Question: Really simple issue. Fished around the site a bit, nothing seems to work.
I have a sticky navigation on the bottom of my site that isn't sticking to the bottom! It isn't respecting my height rules and is overflowing without regards.
Things I've tried:
- - -
Tried everything i know of honestly.
What i'm aiming for visually:

<URL>
CSS / HTML / Demo
'''
.fn {
width: 100%;
height: 100%;
max-height: 41px;
bottom: 0;
left: 0;
position: absolute;
background-color: #fff;
}
.fn ul {
text-align: center;
margin: 0;
padding: 0;
list-style: none;
}
.fn li {
display: inline-block;
}
.fn a {
display: block;
padding: 10px 5px 10px 30px;
text-decoration: none;
font-family: "Raleway", sans-serif;
font-size: 1.15em;
letter-spacing: 0.05em;
color: #000;
}
.fn .first {
margin-right: 45.5px;
background-image: url(http://s28.postimg.org/f3f2a8mnd/fi2.png);
background-repeat: no-repeat;
background-position: left center;
background-size: 25px 25px;
top: -14px;
position: relative;
}
.fn .mid {
height: 55px;
bottom: 0;
margin: 0 auto;
z-index: 9998;
}
.fn .mid img {
height: 100%;
display: inline-block;
}
.fn .second {
margin-left: 45.5px;
background-image: url(http://s28.postimg.org/ag908gzah/fi1.png);
background-repeat: no-repeat;
background-position: left center;
background-size: 25px 25px;
top: -14px;
position: relative;
}
'''
'''
<div class="fn">
<ul>
<li> <a href="resume.pdf" target="_blank" class="first" id="L3"> Resume </a>
</li>
<li class="mid">
<img src="http://s18.postimg.org/v70ga0bvt/image.png"></img>
</li>
<li> <a href="mailto:" class="second" id="L4"> Contact </a>
</li>
</ul>
</div>
'''
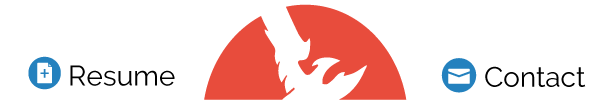
Answer: You have to change position to and li elements .
'''
.fn {
width: 100%;
height: 100%;
max-height: 50px;
bottom: 0;
left: 0;
position: fixed;
background-color: #fff;
}
.fn ul {
text-align: center;
margin: 0;
padding: 0;
list-style: none;
}
.fn li {
display: inline-block;
vertical-align: top;
}
.fn a {
display: block;
padding: 10px 5px 10px 30px;
text-decoration: none;
font-family:"Raleway", sans-serif;
font-size: 1.15em;
letter-spacing: 0.05em;
color: #000;
}
.fn .first {
margin-right: 45.5px;
background-image: url(http://s28.postimg.org/f3f2a8mnd/fi2.png);
background-repeat: no-repeat;
background-position: left center;
background-size: 25px 25px;
position: relative;
}
.fn .mid {
height: 55px;
bottom: 0;
margin: 0 auto;
z-index: 9998;
}
.fn .mid img {
height: 100%;
display: inline-block;
}
.fn .second {
margin-left: 45.5px;
background-image: url(http://s28.postimg.org/ag908gzah/fi1.png);
background-repeat: no-repeat;
background-position: left center;
background-size: 25px 25px;
position: relative;
}
.fn li:first-child, .fn li:last-child {
padding-top: 10px;
}
'''
Fiddle: <URL>